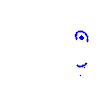
Particle: kaon